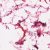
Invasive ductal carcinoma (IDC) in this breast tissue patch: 0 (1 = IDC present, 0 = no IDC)